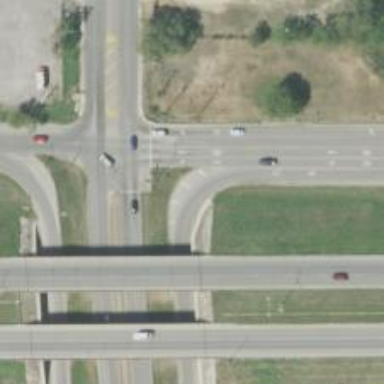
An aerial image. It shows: Asphalt road with secondary link designation.